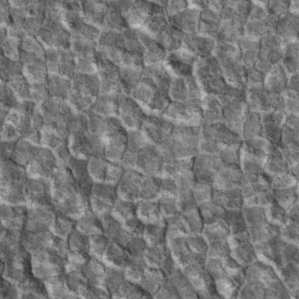
Label: non_frost